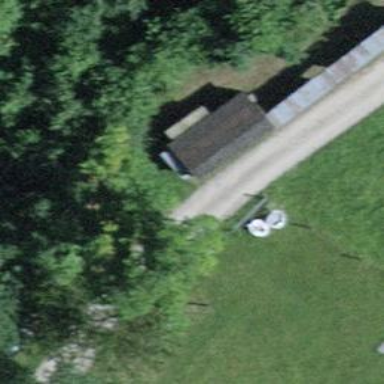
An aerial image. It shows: Red bench.